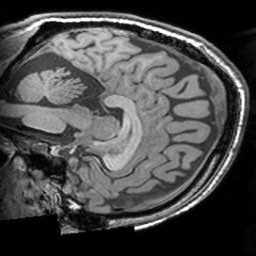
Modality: T1w
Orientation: sagittal
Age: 30
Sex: male
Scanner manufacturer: siemens
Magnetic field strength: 3 T
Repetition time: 1.63 s
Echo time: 0.00311 s